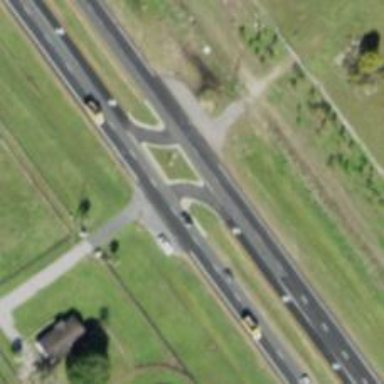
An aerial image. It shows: Trunk link highway.